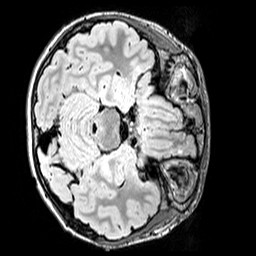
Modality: FLAIR
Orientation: axial
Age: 11
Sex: male
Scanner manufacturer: siemens
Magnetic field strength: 3 T
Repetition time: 5 s
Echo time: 0.388 s